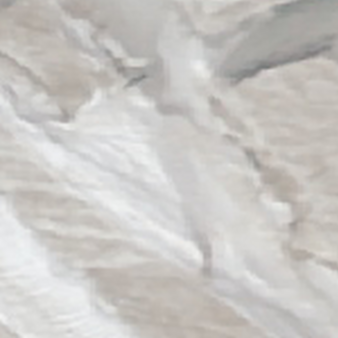
Label: other